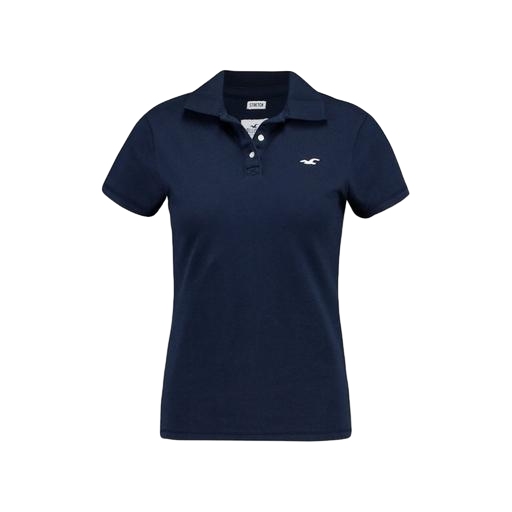
slim polo, short sleeve polo, blue skinny-fit stretch polo shirt, white background